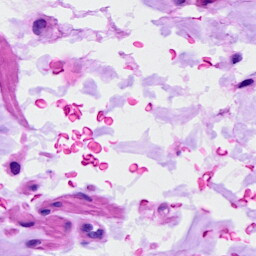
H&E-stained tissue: Ovarian